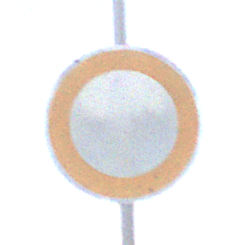
Verkehrszeichen: VerbotFahrzeugeAllerArt
Umgebung: Outdoor, RoadRail
Tageszeit: MorningAfternoon
Wetter: PartlyCloudy
Licht: Natural
Jahreszeit: NotSpecified
Kontrast: LowContrast